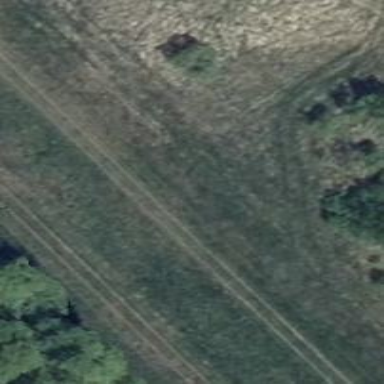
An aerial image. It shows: Sandy track with grade3 tracktype.